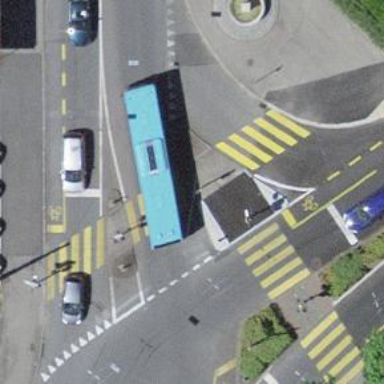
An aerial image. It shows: Asphalt footway leading to traffic island.